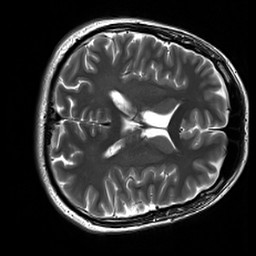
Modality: T2w
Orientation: axial
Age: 26
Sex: male
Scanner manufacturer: siemens
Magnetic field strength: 3 T
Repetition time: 7 s
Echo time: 0.09 s